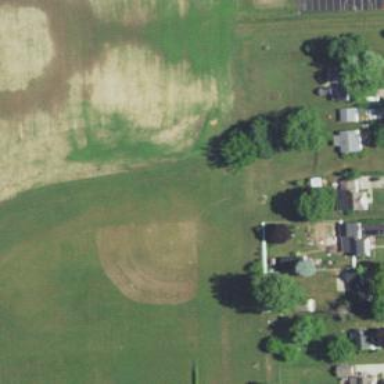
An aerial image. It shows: Baseball pitch for leisure land.